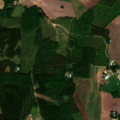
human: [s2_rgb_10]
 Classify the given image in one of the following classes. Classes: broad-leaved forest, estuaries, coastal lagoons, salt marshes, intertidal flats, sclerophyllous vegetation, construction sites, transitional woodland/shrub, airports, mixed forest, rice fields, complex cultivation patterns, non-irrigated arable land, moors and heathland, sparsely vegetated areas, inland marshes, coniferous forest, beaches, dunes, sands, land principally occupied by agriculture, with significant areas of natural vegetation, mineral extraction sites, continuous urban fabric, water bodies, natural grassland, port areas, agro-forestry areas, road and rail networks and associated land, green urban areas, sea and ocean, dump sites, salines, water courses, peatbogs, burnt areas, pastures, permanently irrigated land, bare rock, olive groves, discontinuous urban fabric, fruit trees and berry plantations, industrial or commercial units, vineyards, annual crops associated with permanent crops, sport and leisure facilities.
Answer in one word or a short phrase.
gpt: non-irrigated arable land, land principally occupied by agriculture, with significant areas of natural vegetation, coniferous forest, mixed forest, transitional woodland/shrub